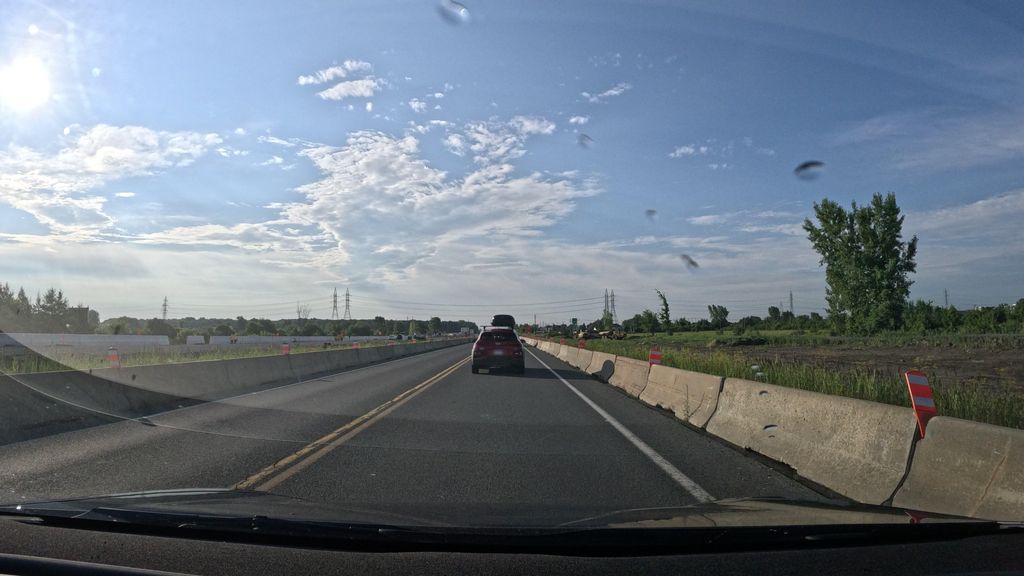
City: montreal